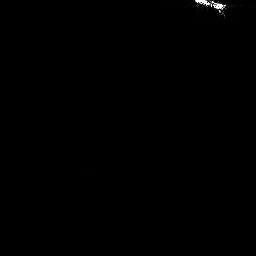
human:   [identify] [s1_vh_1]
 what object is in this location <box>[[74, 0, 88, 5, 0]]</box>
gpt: <ref>1 small ship at the top right</ref>